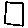
Label: square